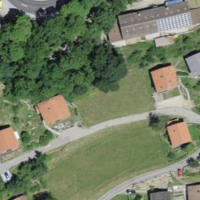
EUNIS habitat code: 24
Species observed at this site:
Galeopsis tetrahit